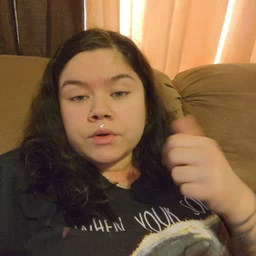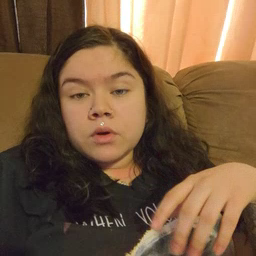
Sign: old